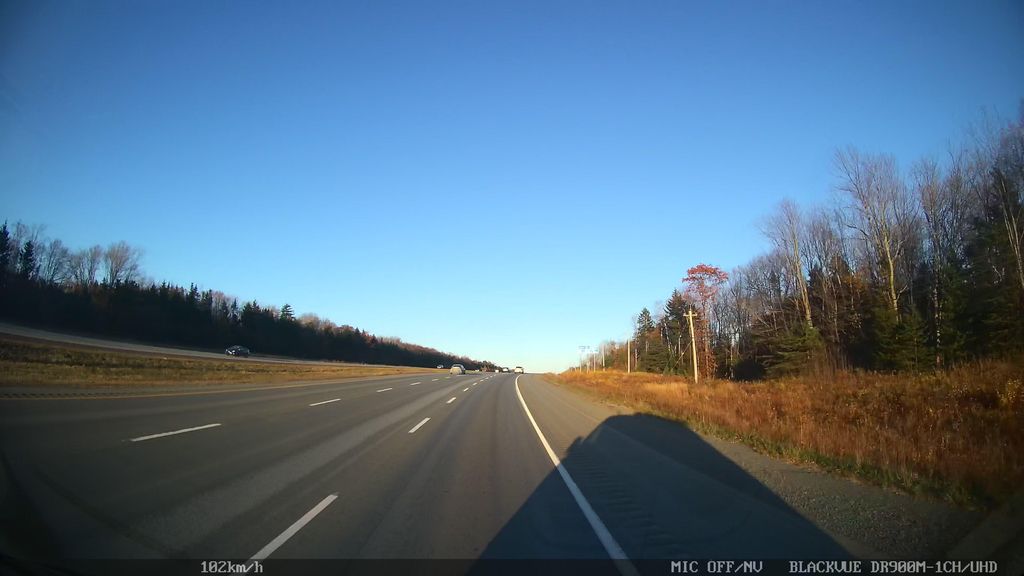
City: halifax